The plot shows how the frequency content of a bearing vibration signal evolves over time (STFT spectrogram). Classify the bearing condition as one of: normal, inner_race, outer_race, ball.
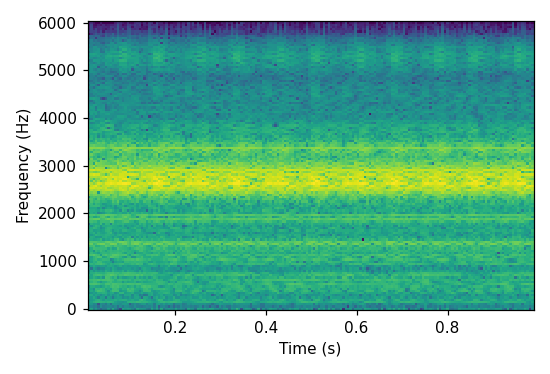
Answer: outer_race